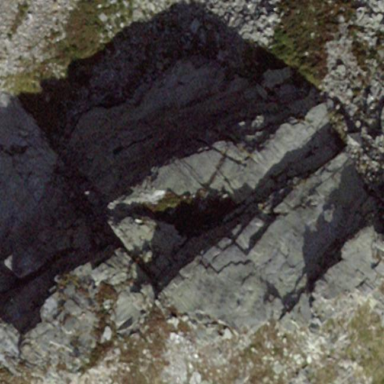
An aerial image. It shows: Landscape of bare rock.